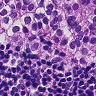
Metastatic tissue present: yes